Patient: sex M, age 45
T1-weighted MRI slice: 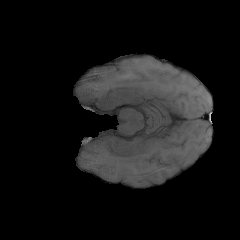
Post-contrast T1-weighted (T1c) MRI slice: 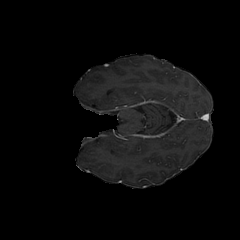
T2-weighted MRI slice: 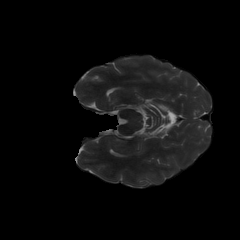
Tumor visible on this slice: no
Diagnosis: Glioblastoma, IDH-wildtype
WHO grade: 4